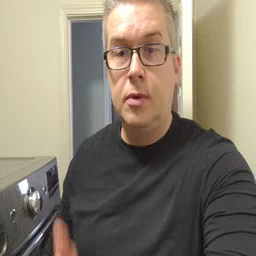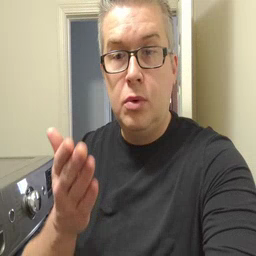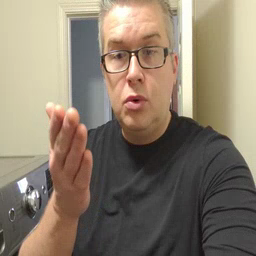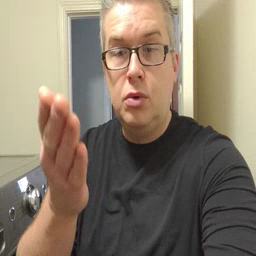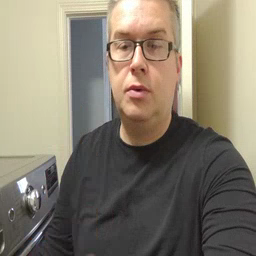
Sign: boat